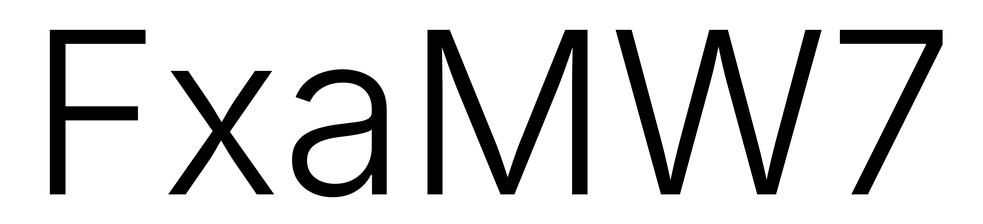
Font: Inter_Light